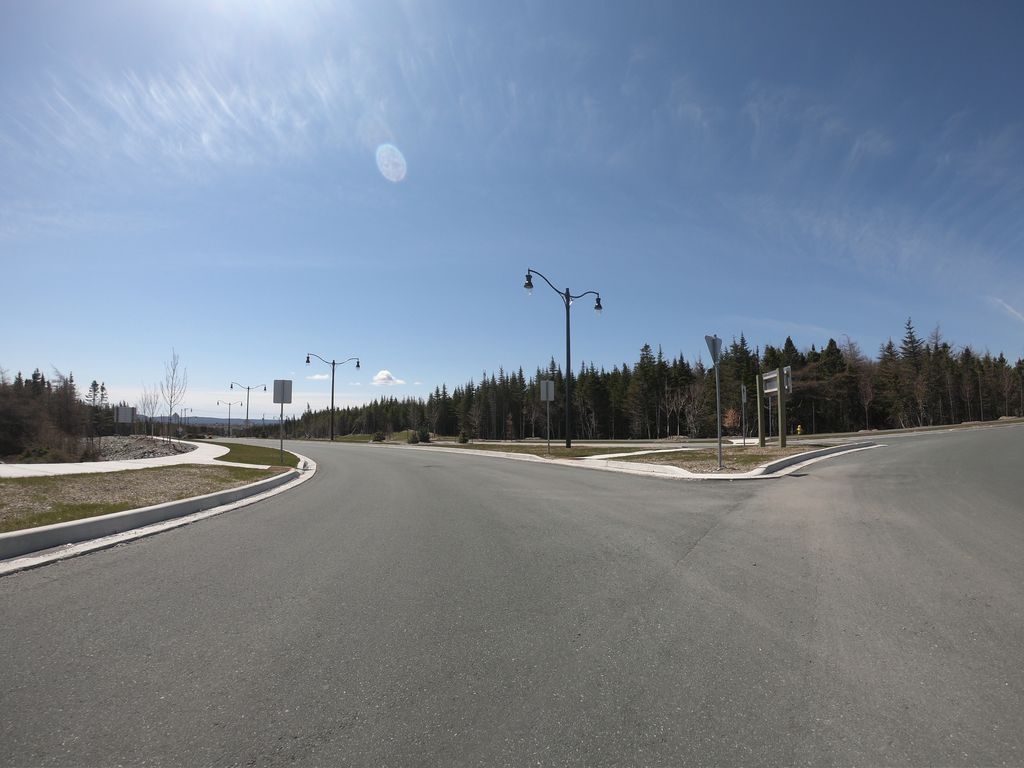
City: st_johns